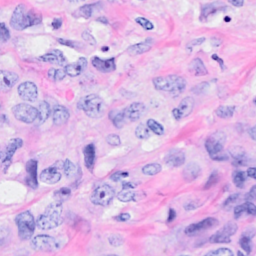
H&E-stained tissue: Breast